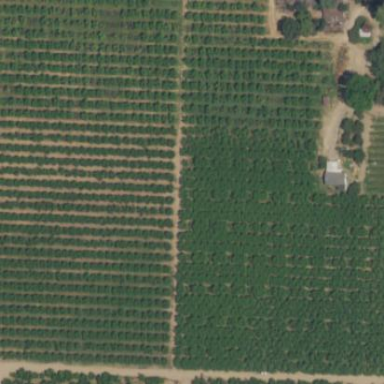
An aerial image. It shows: Vineyard growing grapes.